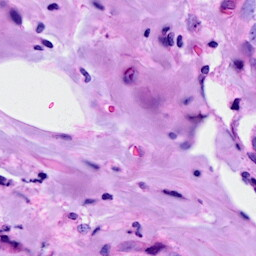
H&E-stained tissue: Breast